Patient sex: M
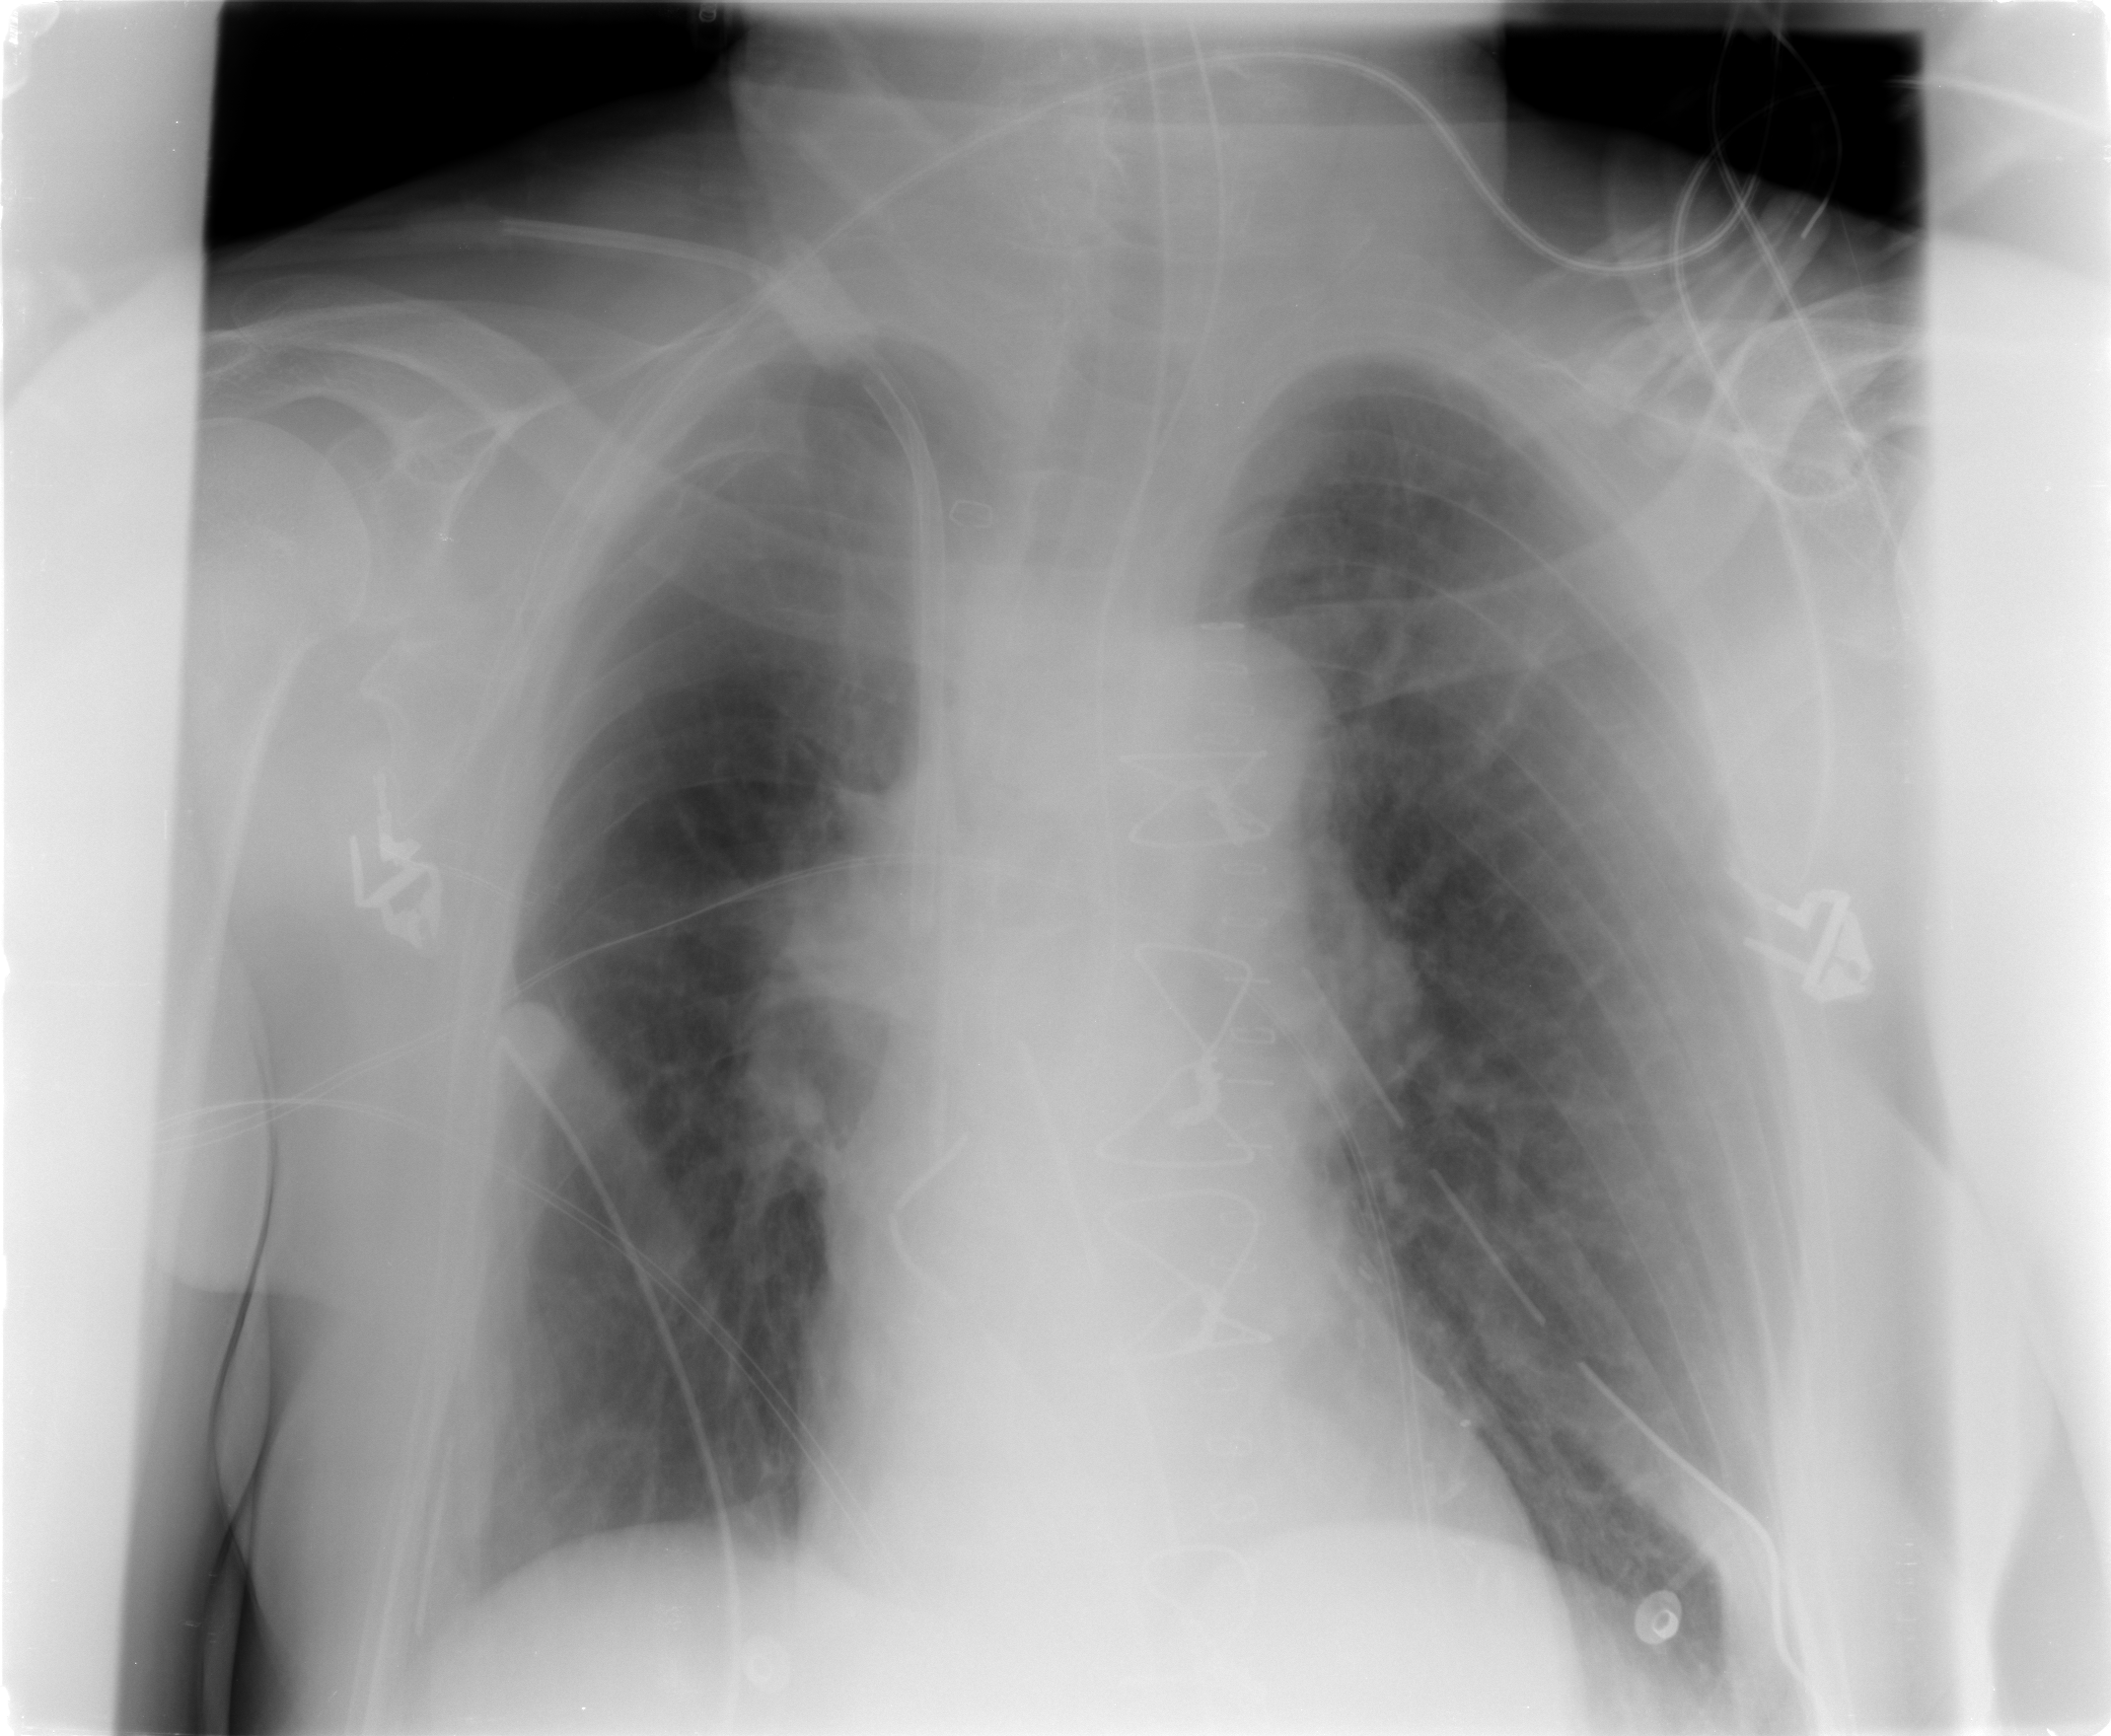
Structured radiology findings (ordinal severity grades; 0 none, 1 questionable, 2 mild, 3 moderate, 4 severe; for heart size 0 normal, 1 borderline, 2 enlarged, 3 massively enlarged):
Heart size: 0
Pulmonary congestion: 2
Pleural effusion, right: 0
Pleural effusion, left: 0
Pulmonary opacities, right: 0
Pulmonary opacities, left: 0
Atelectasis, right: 0
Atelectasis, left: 0